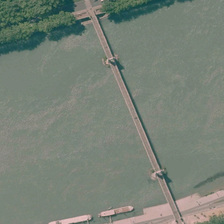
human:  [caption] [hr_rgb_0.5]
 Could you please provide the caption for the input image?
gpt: the river is light blue .

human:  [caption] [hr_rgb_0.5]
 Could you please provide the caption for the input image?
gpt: a bridge connects the two sides of the river .

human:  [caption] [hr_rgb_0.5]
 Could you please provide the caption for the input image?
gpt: a bridge alive on a river .

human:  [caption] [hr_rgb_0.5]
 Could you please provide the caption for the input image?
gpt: one side of the bridge is the city, the other side is a green area .

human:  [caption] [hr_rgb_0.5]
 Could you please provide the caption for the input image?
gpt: a bridge connects the two sides of the river .